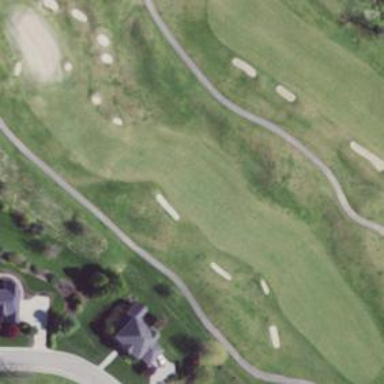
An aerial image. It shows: Golf fairway in the image.